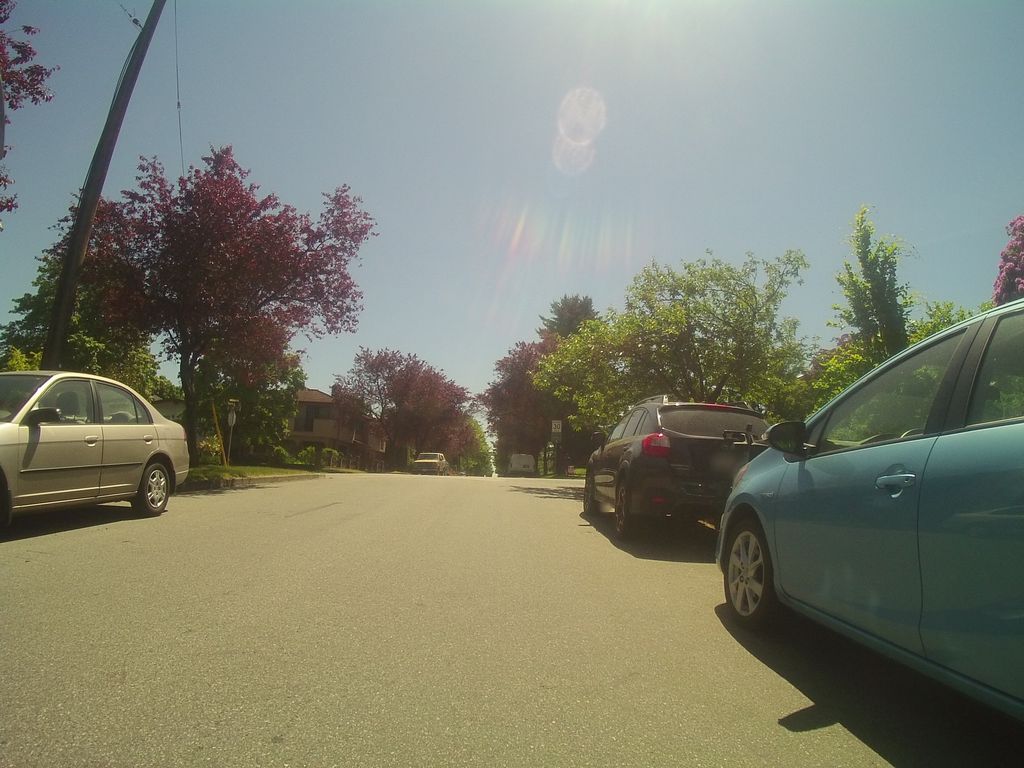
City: vancouver